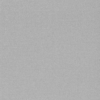
Label: dusty